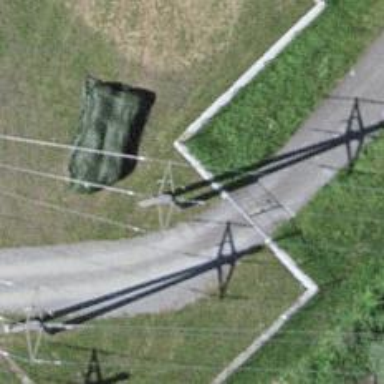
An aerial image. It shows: Three power lines with cables.